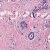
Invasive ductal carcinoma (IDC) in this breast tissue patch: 0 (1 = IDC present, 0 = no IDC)